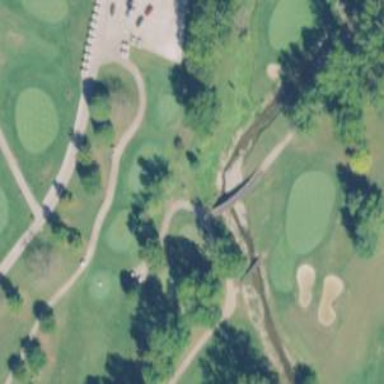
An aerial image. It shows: Path designated for golf carts.